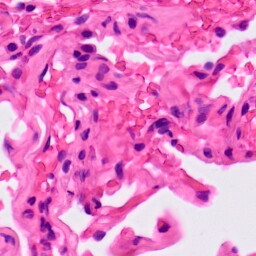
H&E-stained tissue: Lung